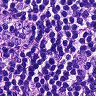
Metastatic tissue present: no